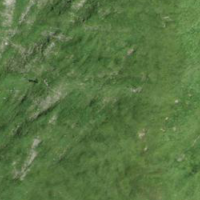
EUNIS habitat code: 23
Species observed at this site:
Chorthippus biguttulus
Euthystira brachyptera